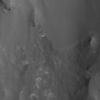
Label: not_dusty